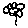
Label: flower